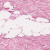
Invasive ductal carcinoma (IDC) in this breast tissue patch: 0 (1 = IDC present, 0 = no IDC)